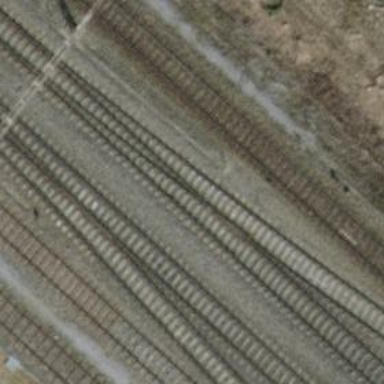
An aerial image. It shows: Rail siding with electrified contact lines.